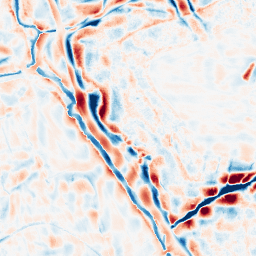
Category: wavelet
Decomposition family: wavelet_biorthogonal
Decomposition parameters: wavelet: bior4.4
level: 4
Upsampling method: quintic
Upsampling parameters: scale: 8
Upsampling scale: 8